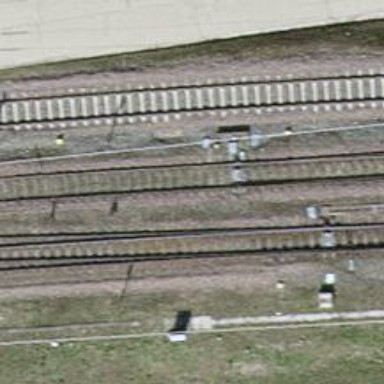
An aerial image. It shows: Single-track electrified railway with contact line.